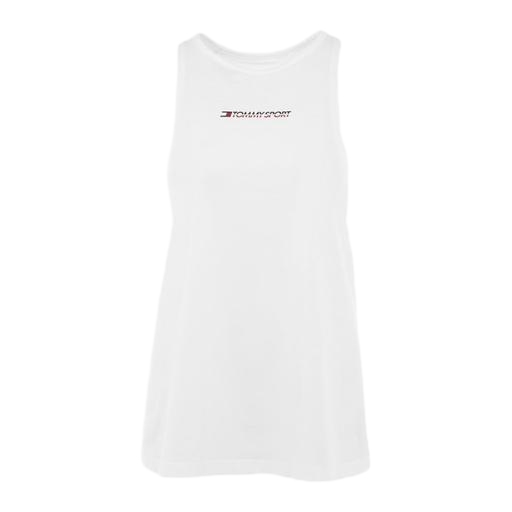
white high neck vest top neck logo, white logo tank top, branded tank-top, white background